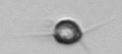
Label: Acanthoica_quattrospina